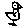
Label: bird